Field crop: maize
Growth stage: 2
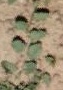
Species: convolvulus